Field crop: tomato
Growth stage: 1
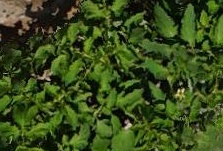
Species: tomato